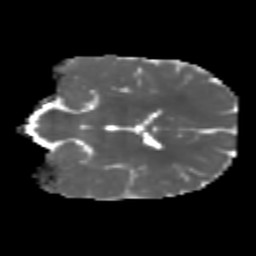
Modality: MD
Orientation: coronal
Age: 6
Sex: male
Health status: healthy